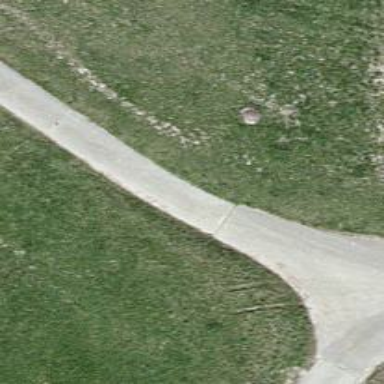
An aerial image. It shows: Well-maintained track road of grade 1.